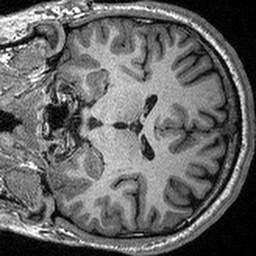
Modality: T1w
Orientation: coronal
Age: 24
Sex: male
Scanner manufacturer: siemens
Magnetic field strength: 3 T
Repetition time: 2.3 s
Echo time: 0.00298 s